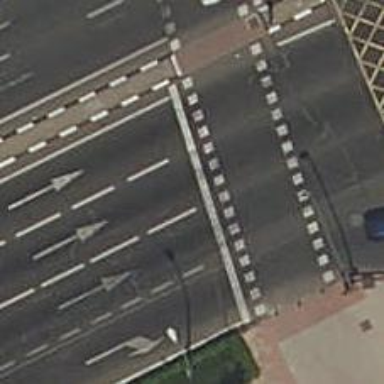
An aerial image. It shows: Road with traffic signals.